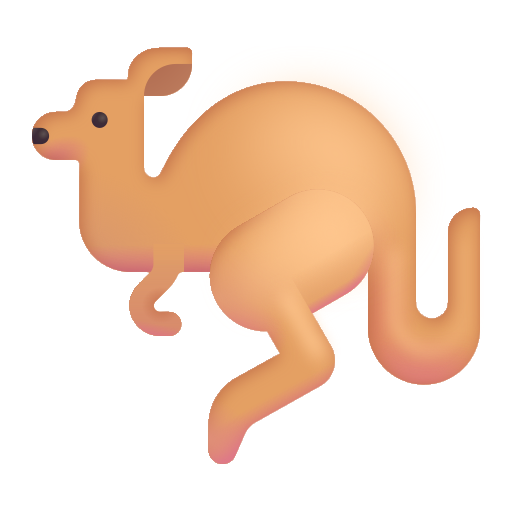
kangaroo color